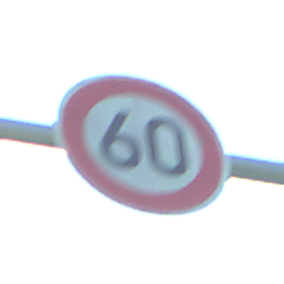
Verkehrszeichen: Geschwindigkeit60
Umgebung: Outdoor, Nature
Tageszeit: MorningAfternoon
Wetter: PartlyCloudy
Licht: Natural
Jahreszeit: NotSpecified
Kontrast: HighContrast